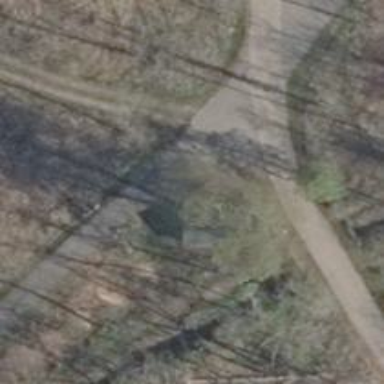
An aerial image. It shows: Picnic shelter amenity.